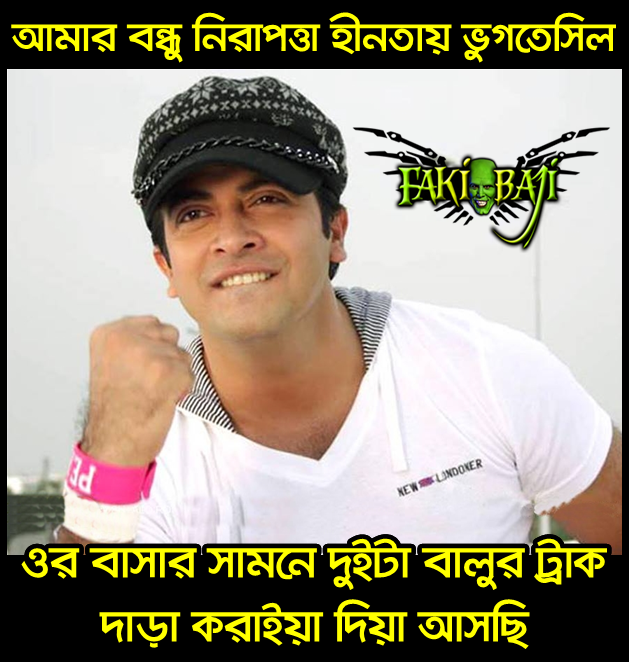
Caption: আমার বন্ধু নিরাপত্তা হীনতায় ভুগতেসিল ওর বাসার সামনে দুইটা বালুর ট্রাক দাড়া করাইয়া দিয়া আসছি
Label: non-hate